Question: currently I'm exploring on using the Android Studio. It's been a while since I last developed on Android and this is really exciting for me having a new tool to develop in Android. Now I already setup the Android Studio successfully and already tested to create a new sample project last week but today after I opened it a message appears saying that "the folders below are removed from gradle..." it has a checkbox and I don't know why it's checked by default. Since I'm not yet that familiar with the environment I pressed ok then all the src and other folders are now missing. Although I can still access the src folder as well as the classes I created through the use of the navigator on the top part but I can't run the app and it acts really strange compared from before.
Also when I try to create a new project a message appers saying:
"Failed to import new Gradle project: Could not fetch model of type 'IdeaProject' using Gradle distribution '<URL>'.
Unable to start the daemon process."
Not sure on what to do about this one. Well I know this is still in beta and bugs happen but I hope there's already a workaround for this.
Anyway, here's a screenshot on what happens to my project:

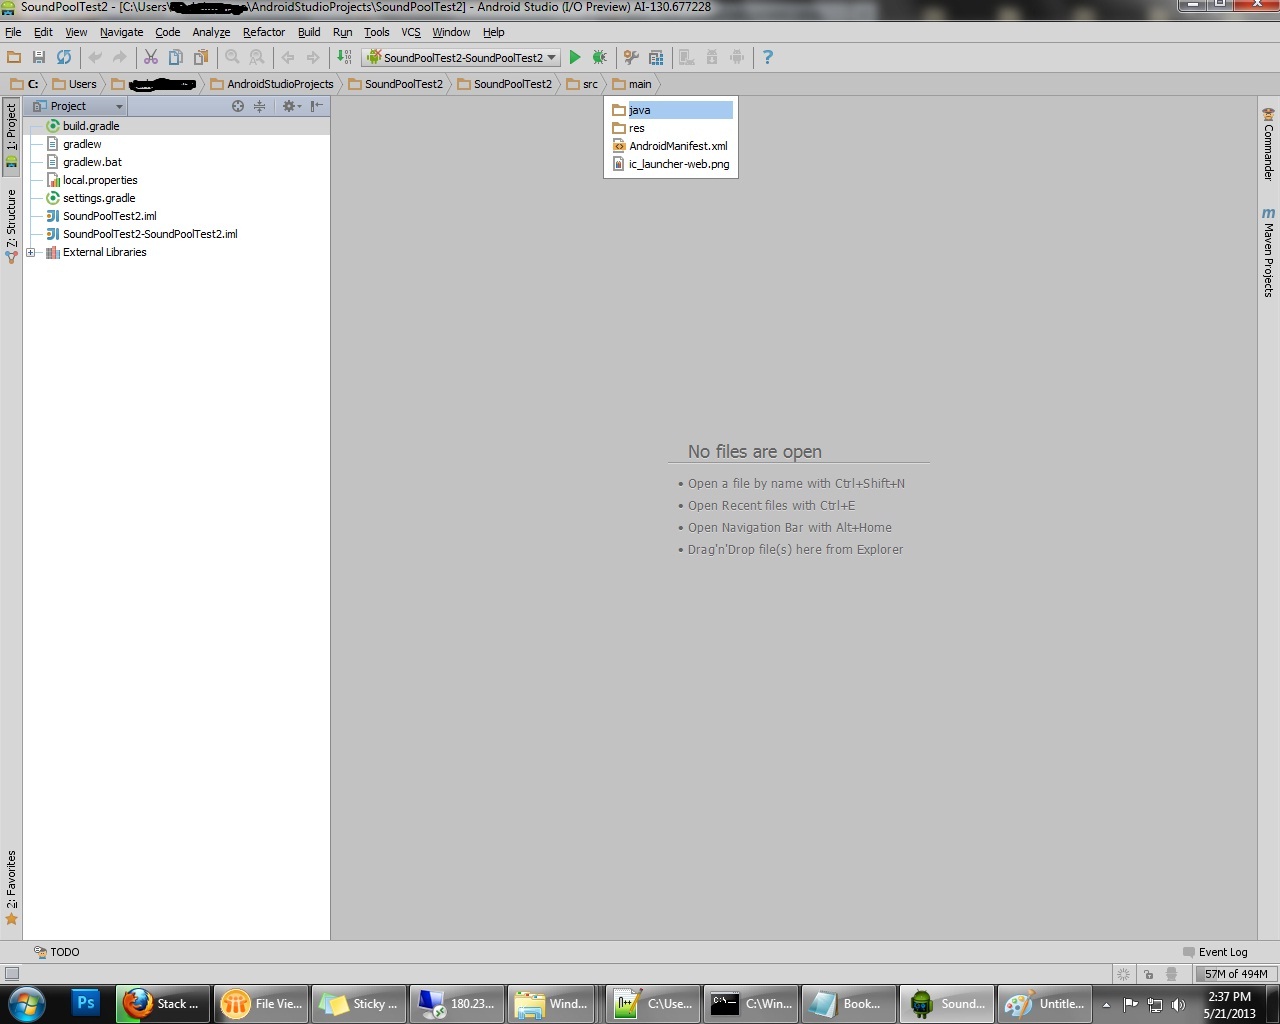
Answer: So I tried searching answers based on the error message I got from creating a new project and found out about this one:
<URL>
works like charm indeed.